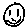
Label: smiley face